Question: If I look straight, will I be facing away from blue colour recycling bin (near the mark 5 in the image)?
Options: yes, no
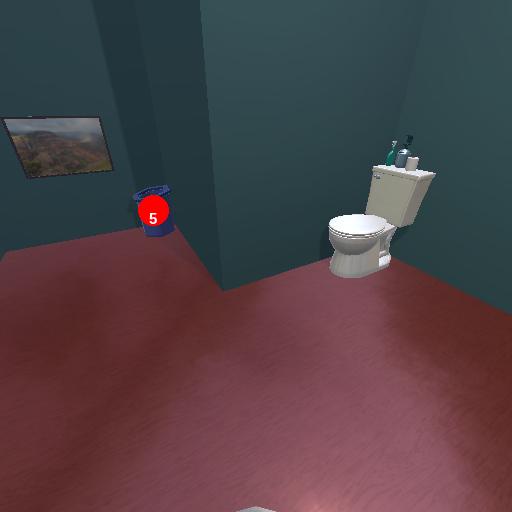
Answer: yes